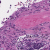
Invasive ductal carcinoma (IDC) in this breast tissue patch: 1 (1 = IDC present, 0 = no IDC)